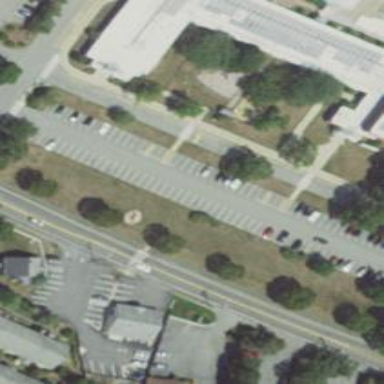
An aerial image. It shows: Parking space.